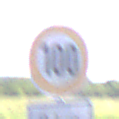
Verkehrszeichen: Geschwindigkeit100
Zusatzzeichen unten: Entfernungsangaben2
Umgebung: Outdoor, RoadRail
Tageszeit: MorningAfternoon
Wetter: PartlyCloudy
Licht: Natural
Jahreszeit: NotSpecified
Kontrast: HighContrast